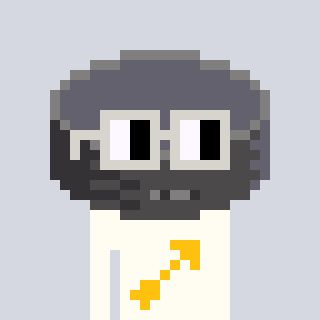
a pixel art character with square light gray glasses, a hockey puck-shaped head and a grayscale-colored body on a cool background